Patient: sex F, age 41
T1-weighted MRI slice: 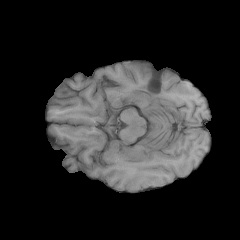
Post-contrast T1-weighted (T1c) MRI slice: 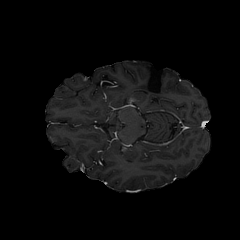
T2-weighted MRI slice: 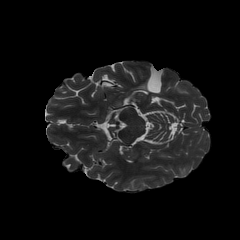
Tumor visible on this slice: no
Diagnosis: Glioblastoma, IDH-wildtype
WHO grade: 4